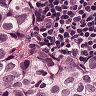
Metastatic tissue present: yes